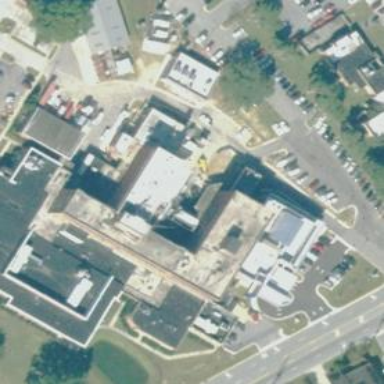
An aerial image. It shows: Hospital providing healthcare services.